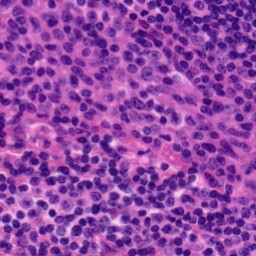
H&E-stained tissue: Tonsil